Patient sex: M
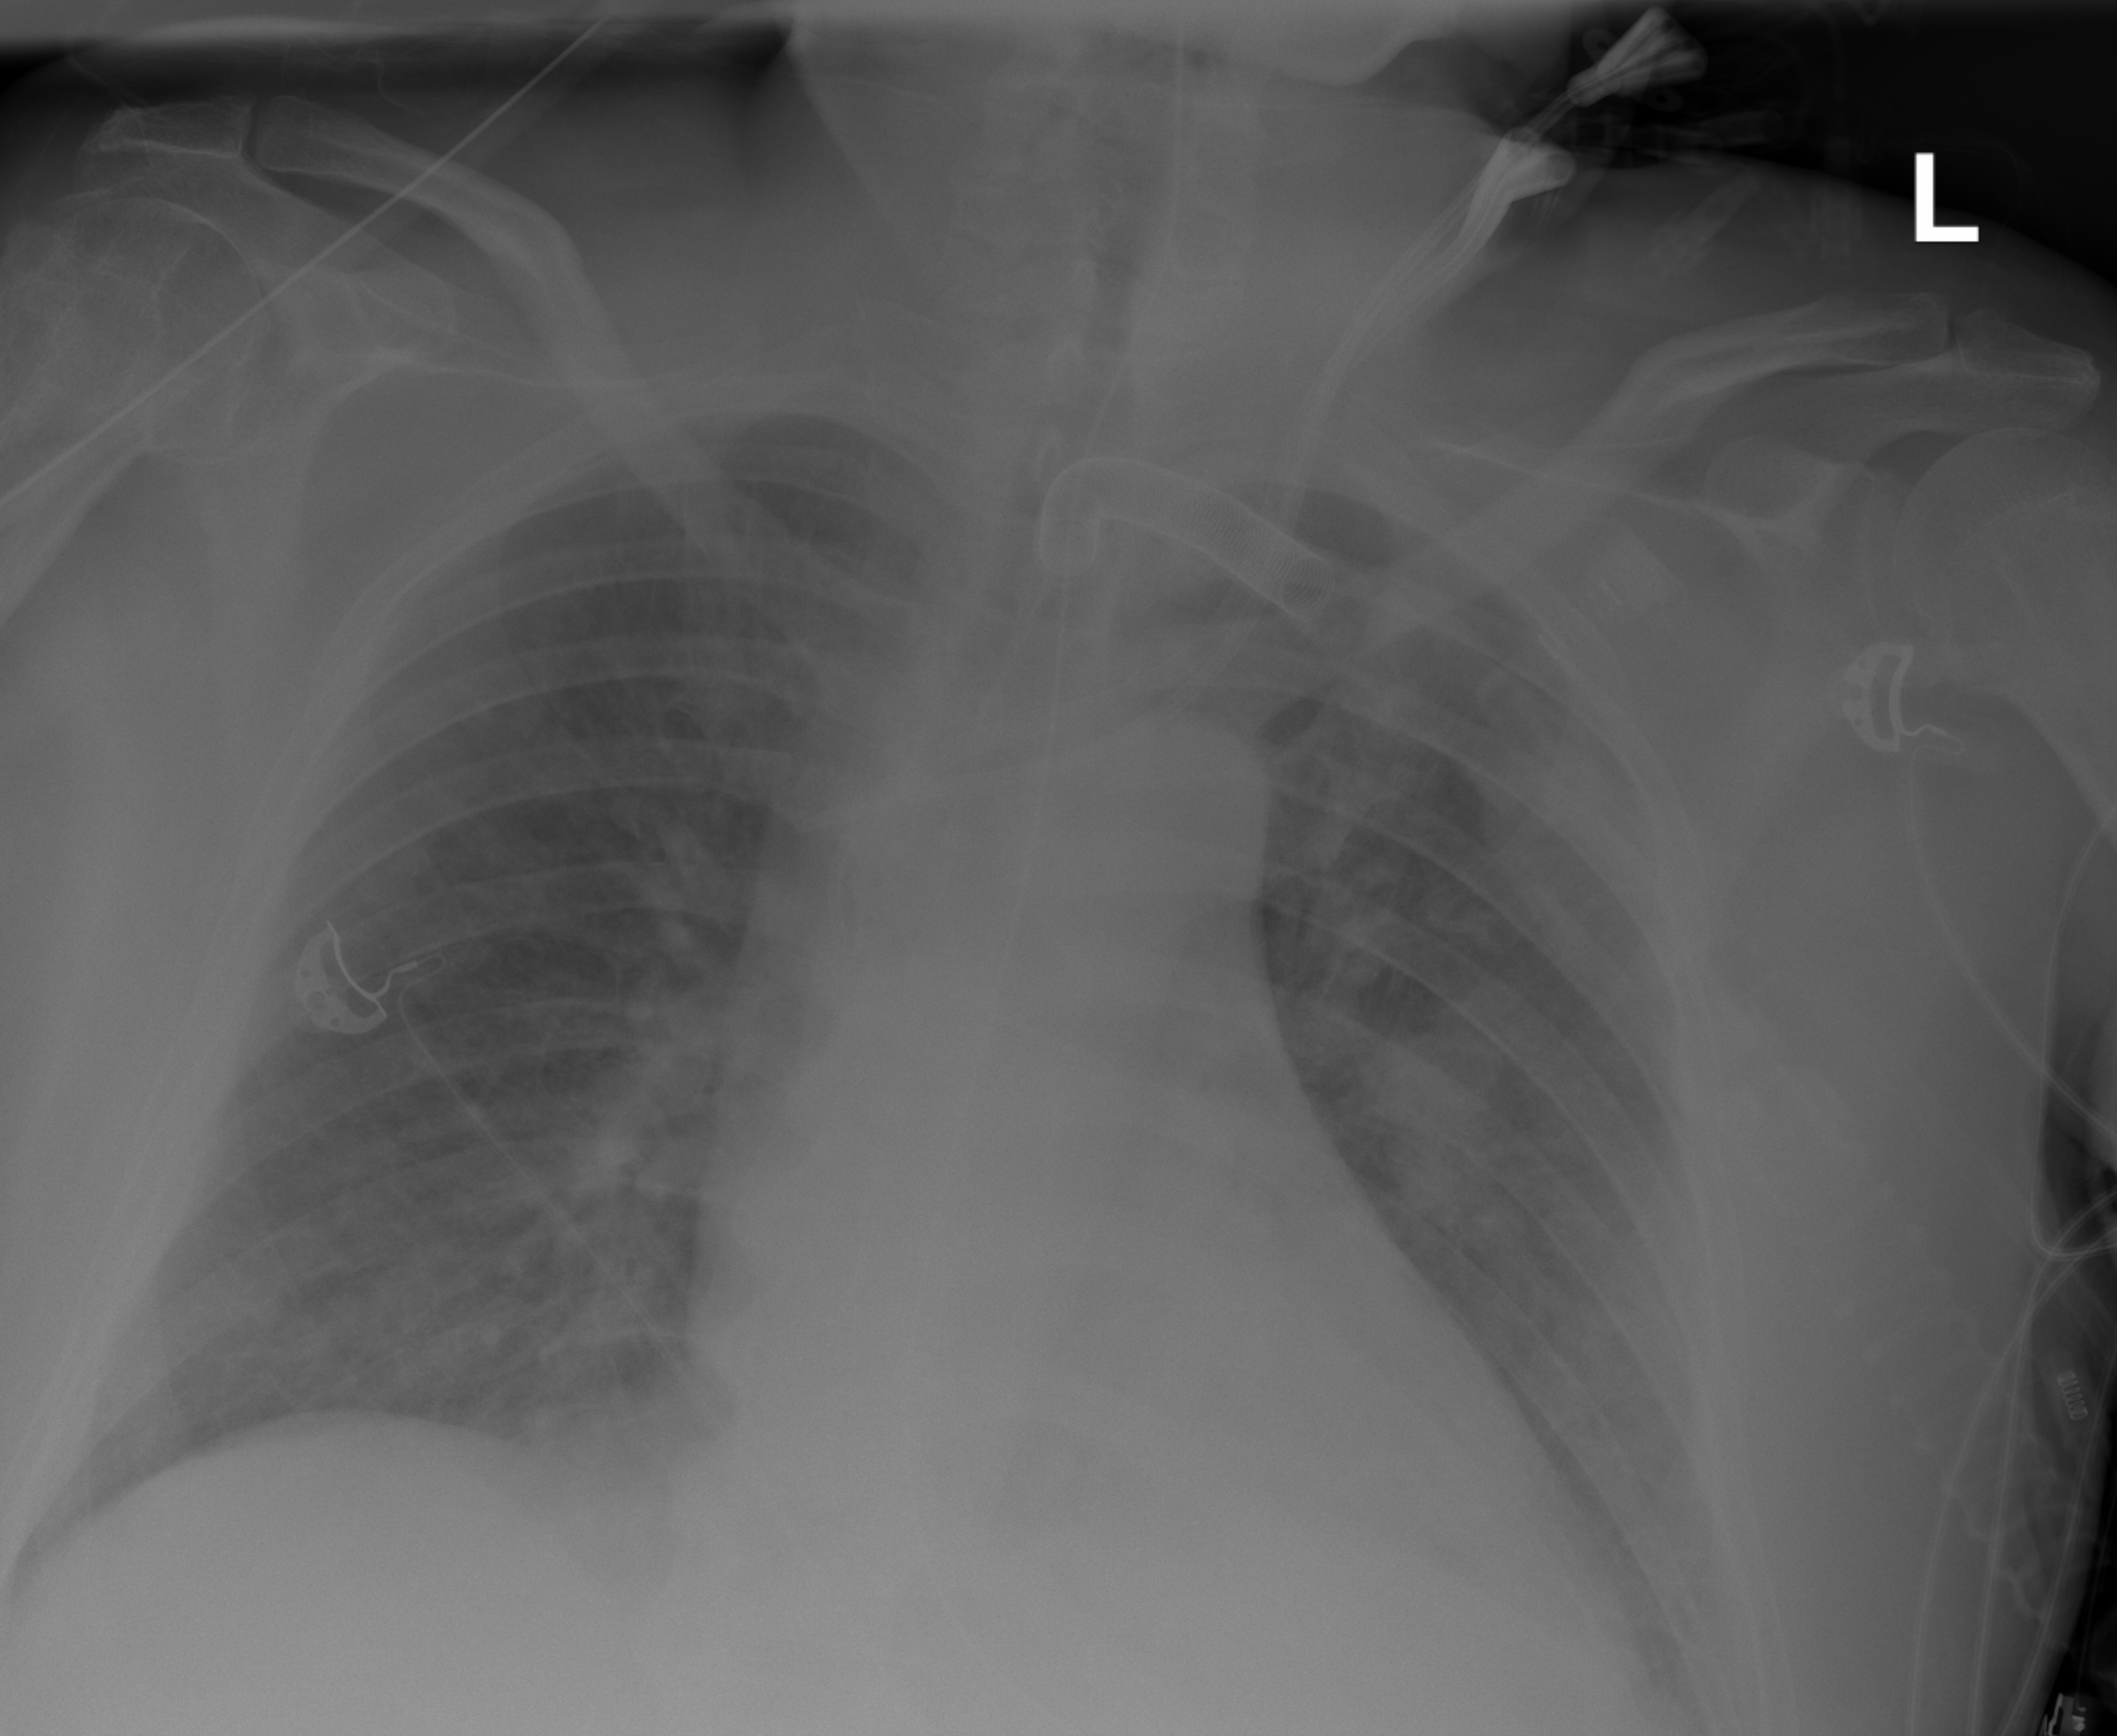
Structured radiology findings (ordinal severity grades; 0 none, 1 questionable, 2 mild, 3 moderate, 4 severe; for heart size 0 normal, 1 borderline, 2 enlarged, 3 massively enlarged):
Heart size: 0
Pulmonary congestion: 2
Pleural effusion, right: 0
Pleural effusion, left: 2
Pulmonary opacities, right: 0
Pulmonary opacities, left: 2
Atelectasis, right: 0
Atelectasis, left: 2